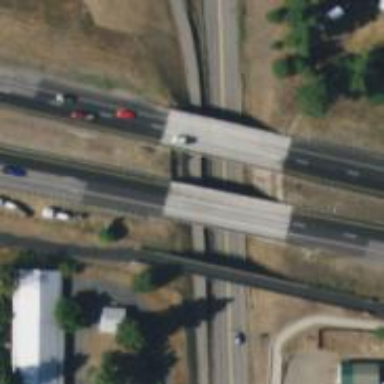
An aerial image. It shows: Motorway bridge.